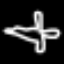
Label: airplane